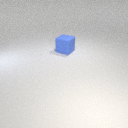
large blue rubber cube